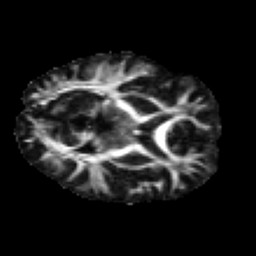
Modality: FA
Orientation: axial
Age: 28
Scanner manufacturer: siemens
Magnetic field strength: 3 T
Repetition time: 2.2 s
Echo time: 0.084 s